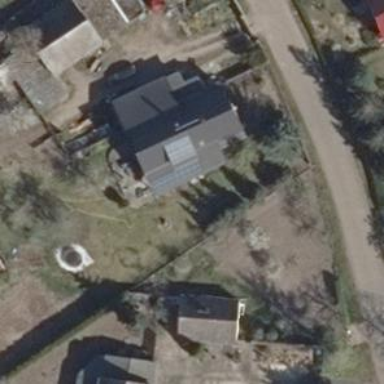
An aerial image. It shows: Detached building with gabled roof covered in black roof tiles.